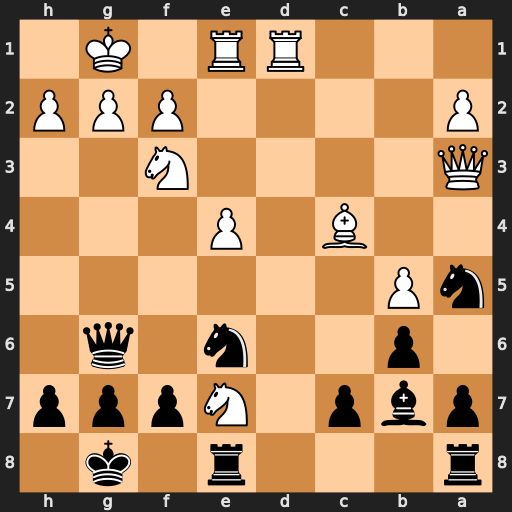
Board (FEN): r3r1k1/pbp1Nppp/1p2n1q1/nP6/2B1P3/Q4N2/P4PPP/3RR1K1
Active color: b
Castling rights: -
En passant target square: -
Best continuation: Rxe7 Qxe7 Nxc4